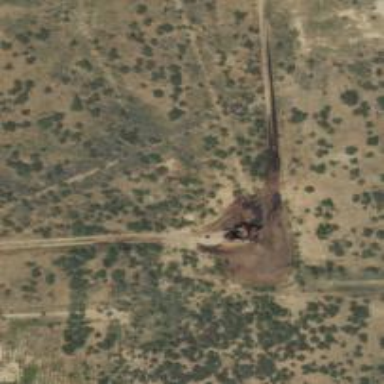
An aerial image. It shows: Petroleum well that is man-made.